Field crop: maize
Growth stage: 2
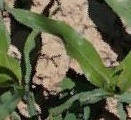
Species: maize